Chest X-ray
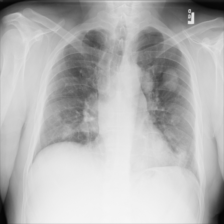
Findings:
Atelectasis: negative
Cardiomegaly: negative
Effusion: negative
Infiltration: negative
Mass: positive
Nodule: negative
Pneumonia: negative
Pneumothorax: negative
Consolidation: negative
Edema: negative
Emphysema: negative
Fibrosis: negative
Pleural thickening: negative
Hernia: negative